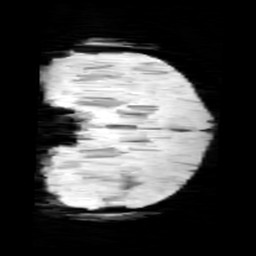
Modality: minIP
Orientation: coronal
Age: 11
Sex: female
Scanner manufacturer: siemens
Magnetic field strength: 3 T
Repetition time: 0.027 s
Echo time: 0.02 s